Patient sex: F
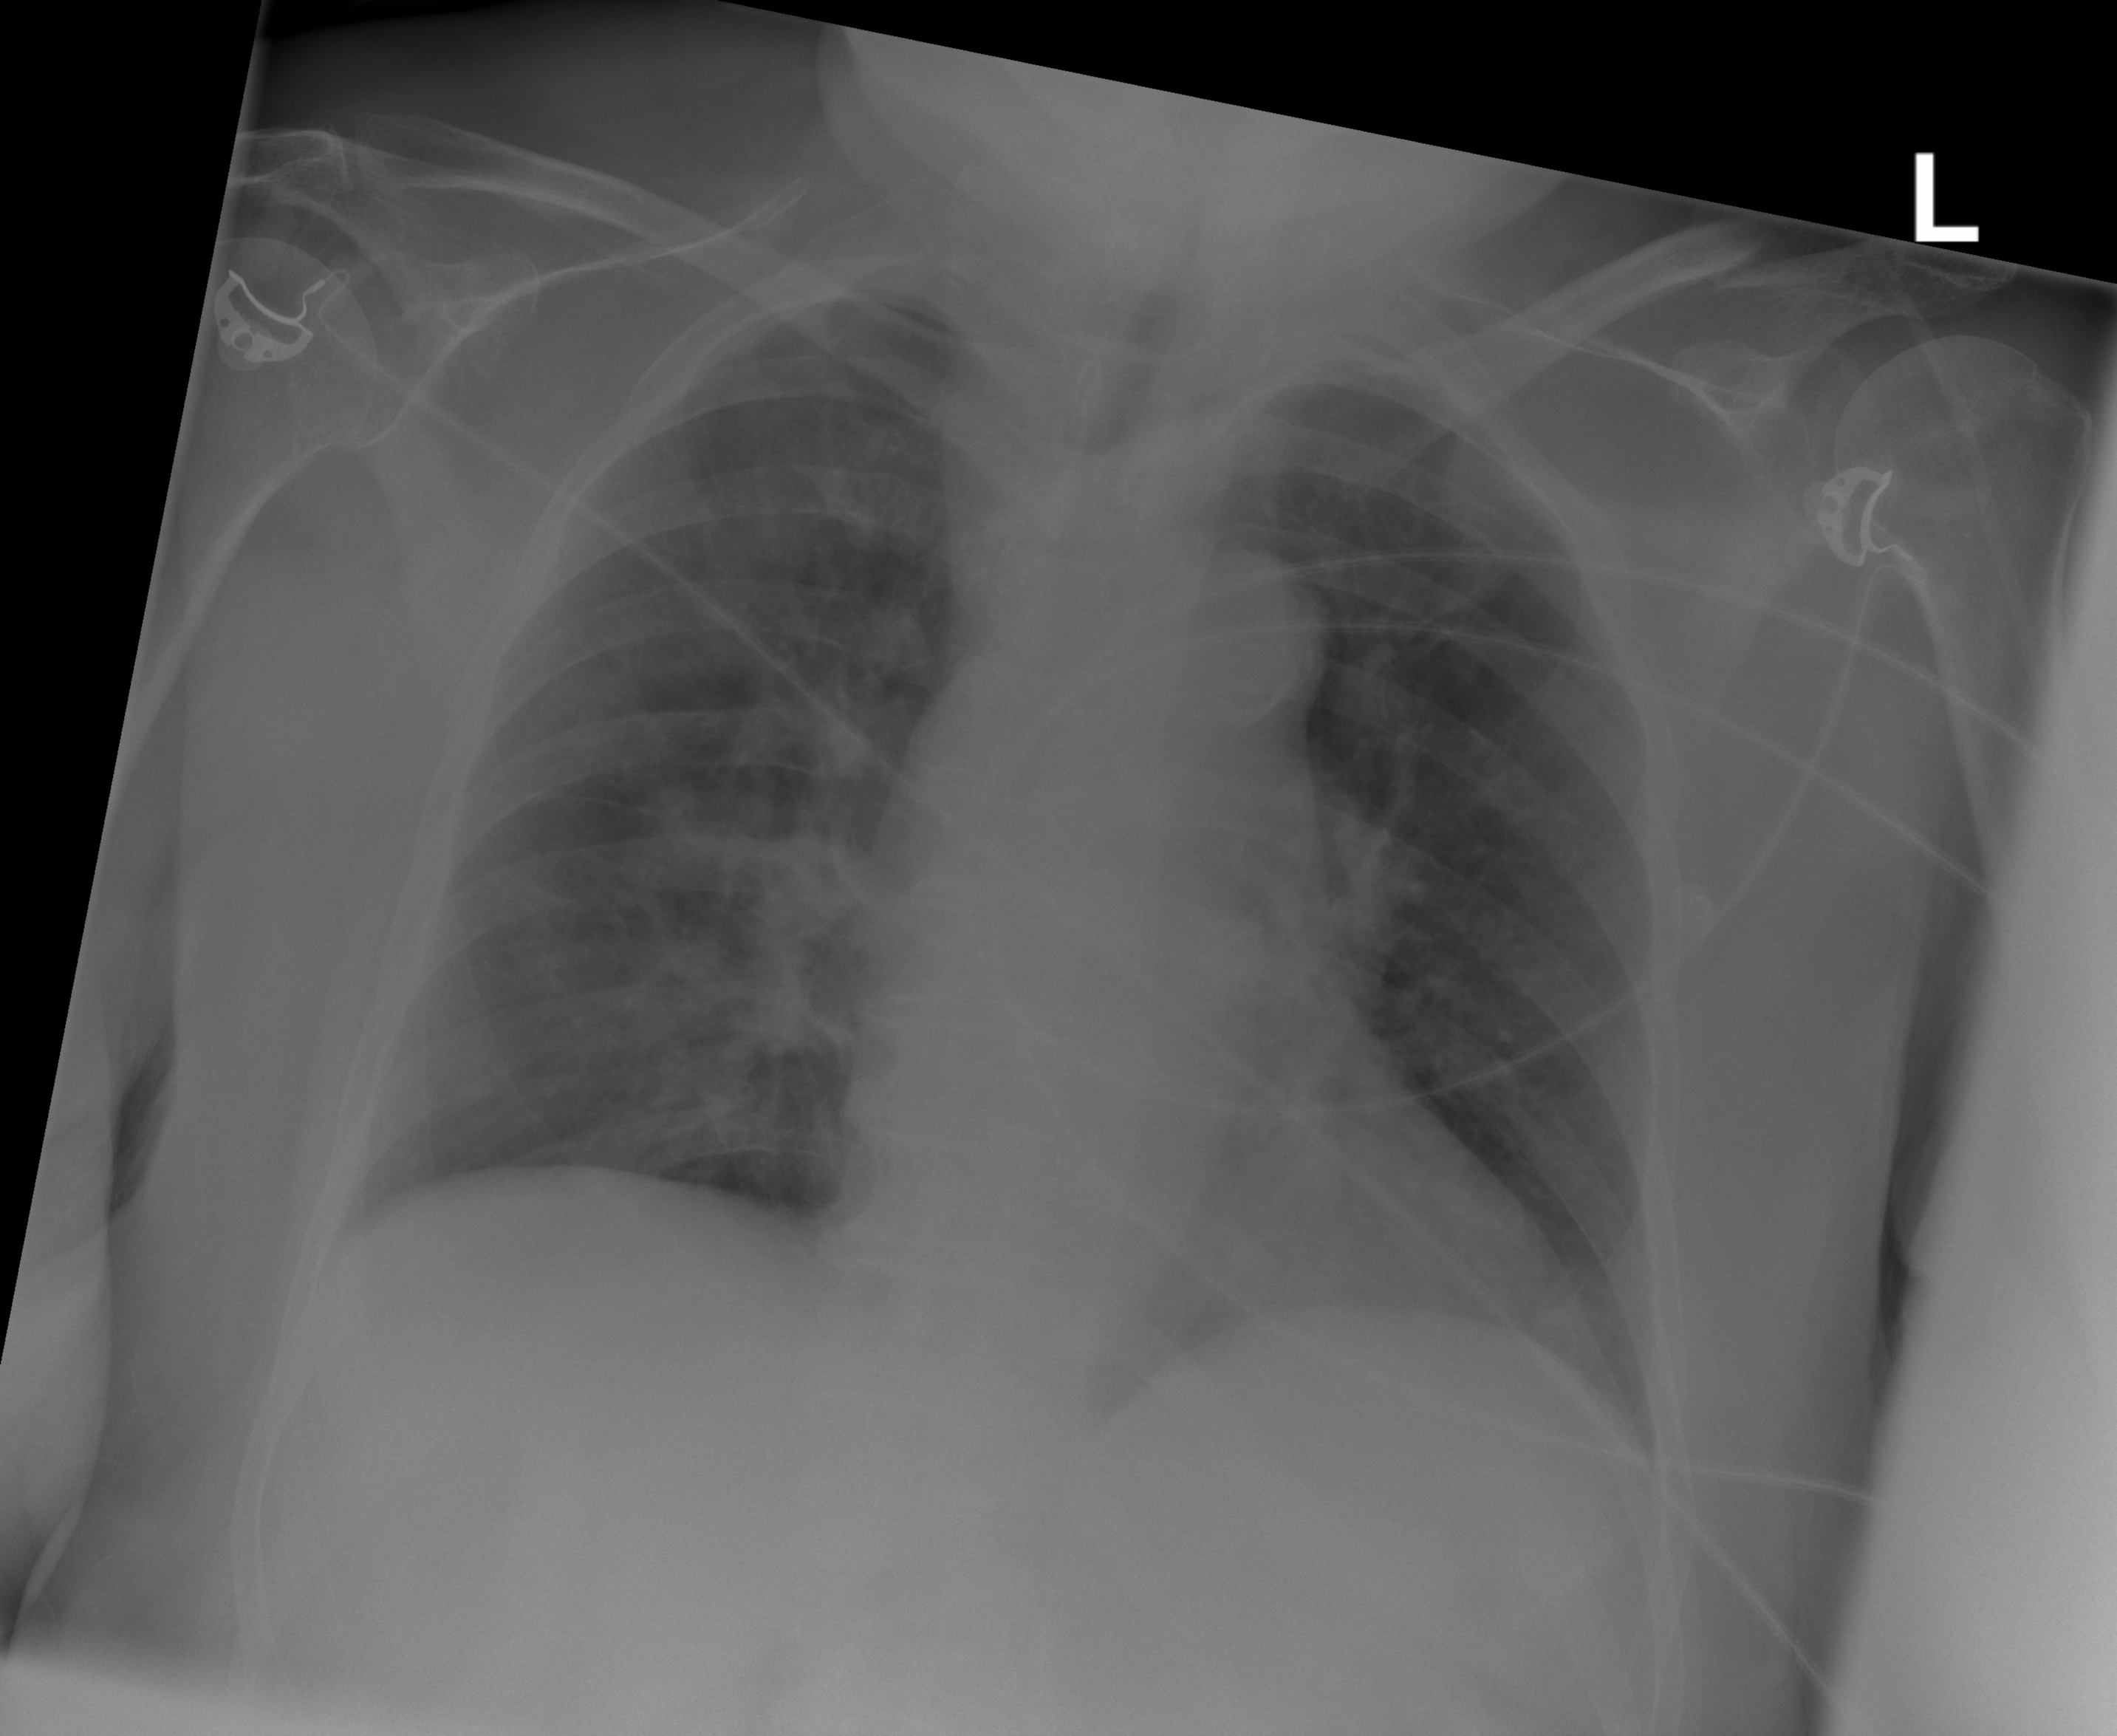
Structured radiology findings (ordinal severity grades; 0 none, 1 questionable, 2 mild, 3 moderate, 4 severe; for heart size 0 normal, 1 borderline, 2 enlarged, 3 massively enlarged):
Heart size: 1
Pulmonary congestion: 1
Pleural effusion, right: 0
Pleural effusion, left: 0
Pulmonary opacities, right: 0
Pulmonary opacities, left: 0
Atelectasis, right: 0
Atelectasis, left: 0